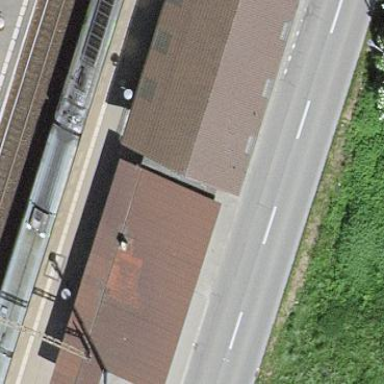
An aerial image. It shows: Train station building.